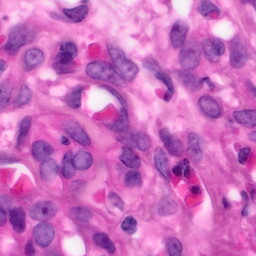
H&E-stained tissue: Pancreatic